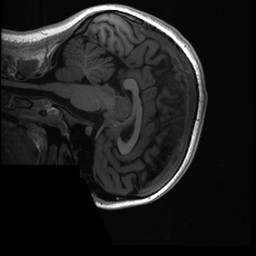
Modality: T1w
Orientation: sagittal
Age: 19
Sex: female